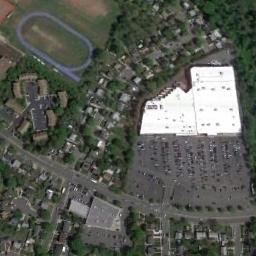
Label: ground_track_field